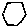
Label: hexagon